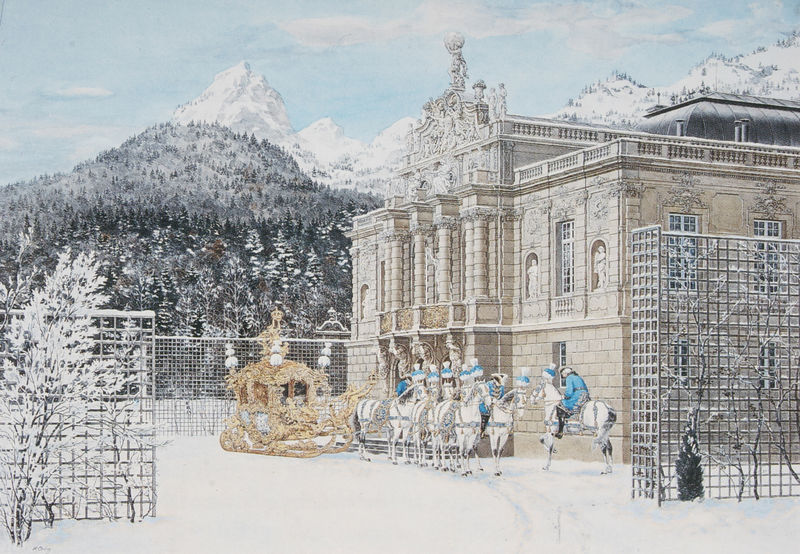
Titel: Schloss Linderhof mit Galaschlitten
Künstler: Heinrich Breling
Schlagwörter: baum, berg, blau, felsen, himmel, mann, weiß, wolken, aquarell, bäume, äste, bunt, fenster, frankreich, grau, hell, männer, schwarz, säulen, zeichnung, anlage, dach, gebäude, haus, schloss, schnee, zaun, beige, architektur, hügel, kalt, zweige, brüstung, busch, büsche, gebüsch, gitter, gold, rokoko, wald, pferd, pferde, reiter, garten, ranken, statue, deutschland, zaumzeug, farbig, fassade, russland, berge, bergig, gebirge, gipfel, mauer, schornsteine, ziegel, grafik, graphik, hof, winter, kutsche, platz, figuren, spur, tannen, könig, soldaten, ornamente, geländer, eingang, bayern, palast, balustrade, alpen, wälder, geschirr, militär, uniform, uniformen, soldat, schimmel, gemäuer, portal, rustika, skulpturen, risalit, statuen, empfang, nadelbäume, fichten, garde, nadelwald, geschosse, winterlandschaft, schlitten, wien, prunk, gespann, spalier, wals, nischen, verschneit, schlossfassade, kutsch, schneedecke, anspannung, eisblau, cinderella, hummel, pallast, berittene, schloss linderhof, märchenillustration, prunkkarosse, schneekönigin, abzüge, zaub, gizzer, zeiegl, prunkgeschirr, goldkutsche, schloß im winter